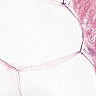
Metastatic tissue present: no